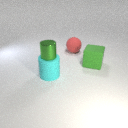
small green metal cylinder above large cyan rubber cylinder